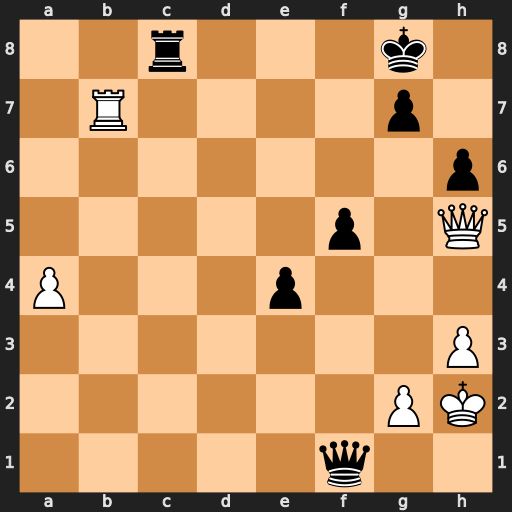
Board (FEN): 2r3k1/1R4p1/7p/5p1Q/P3p3/7P/6PK/5q2
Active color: w
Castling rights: -
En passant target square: -
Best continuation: Qf7+ Kh8 Qxg7#